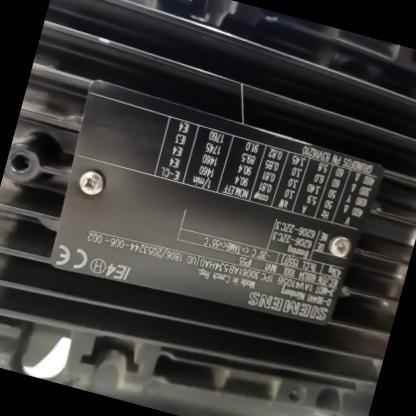
Klasa: tabliczka-znamionowa